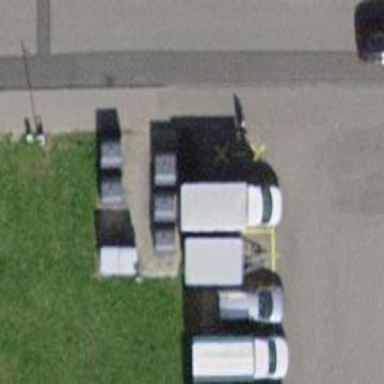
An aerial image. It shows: Recycling container for scrap metal.